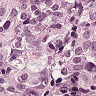
Metastatic tissue present: yes